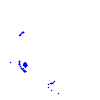
Particle: electron